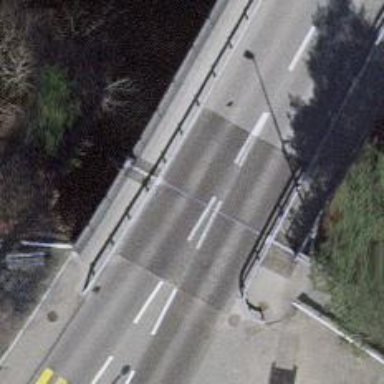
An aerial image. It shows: Guard rail.